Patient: sex M, age 40
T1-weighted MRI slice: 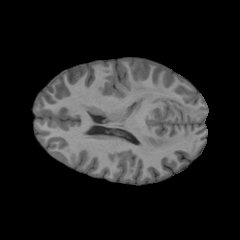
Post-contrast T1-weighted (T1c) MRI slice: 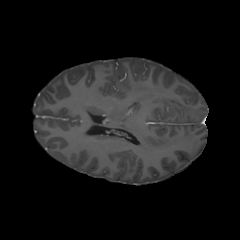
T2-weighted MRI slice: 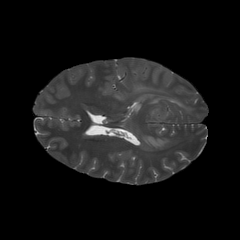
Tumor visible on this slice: yes
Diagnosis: Astrocytoma, IDH-mutant
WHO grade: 3